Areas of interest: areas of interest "Medical"
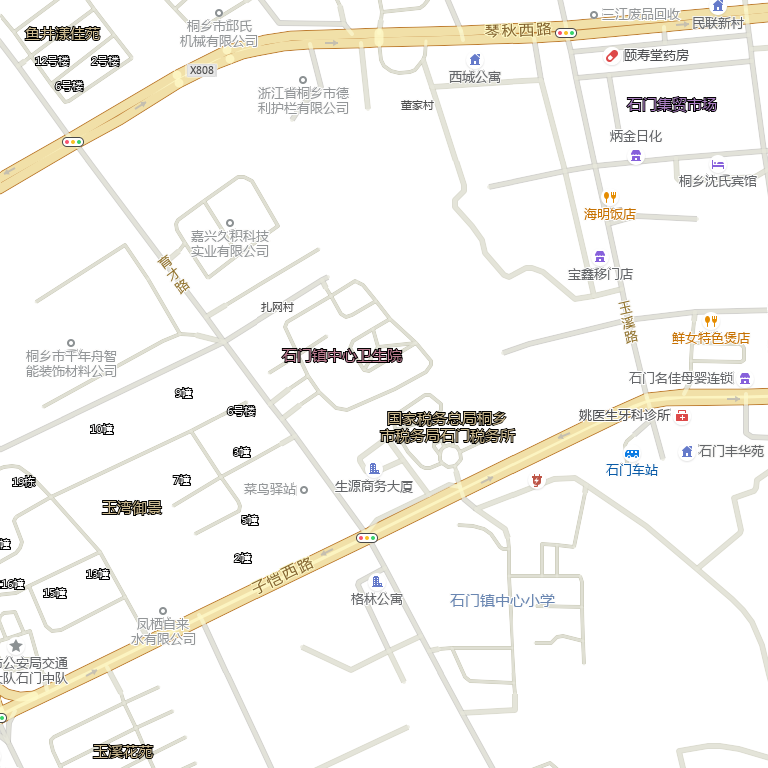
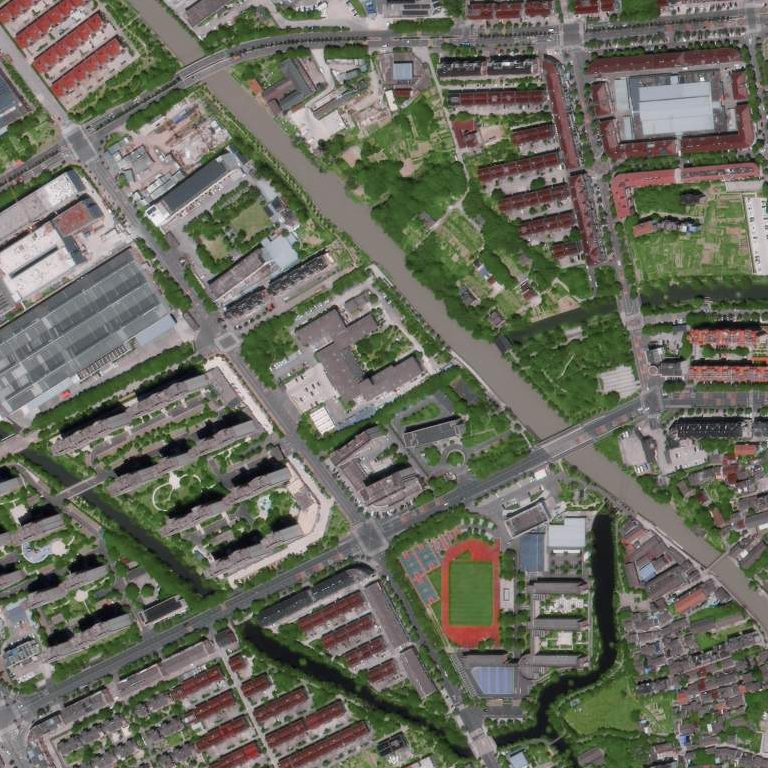